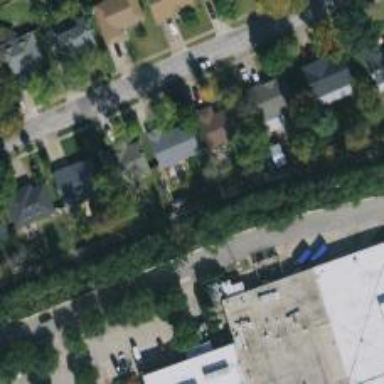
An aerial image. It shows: Alley designed for services.